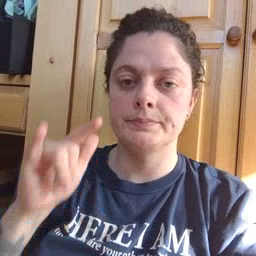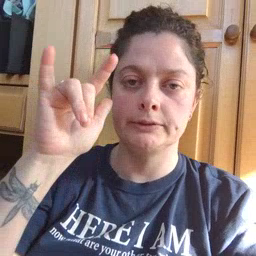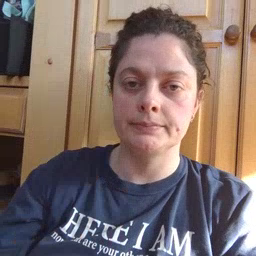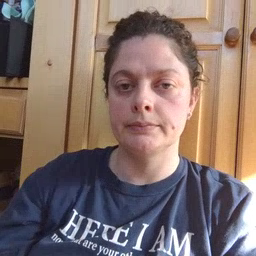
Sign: airplane